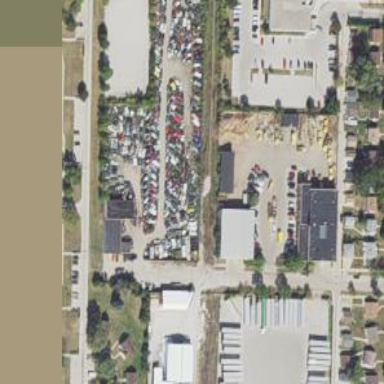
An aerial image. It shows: Industrial area designated as scrap yard.